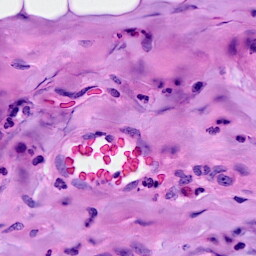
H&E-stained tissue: Breast